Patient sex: M
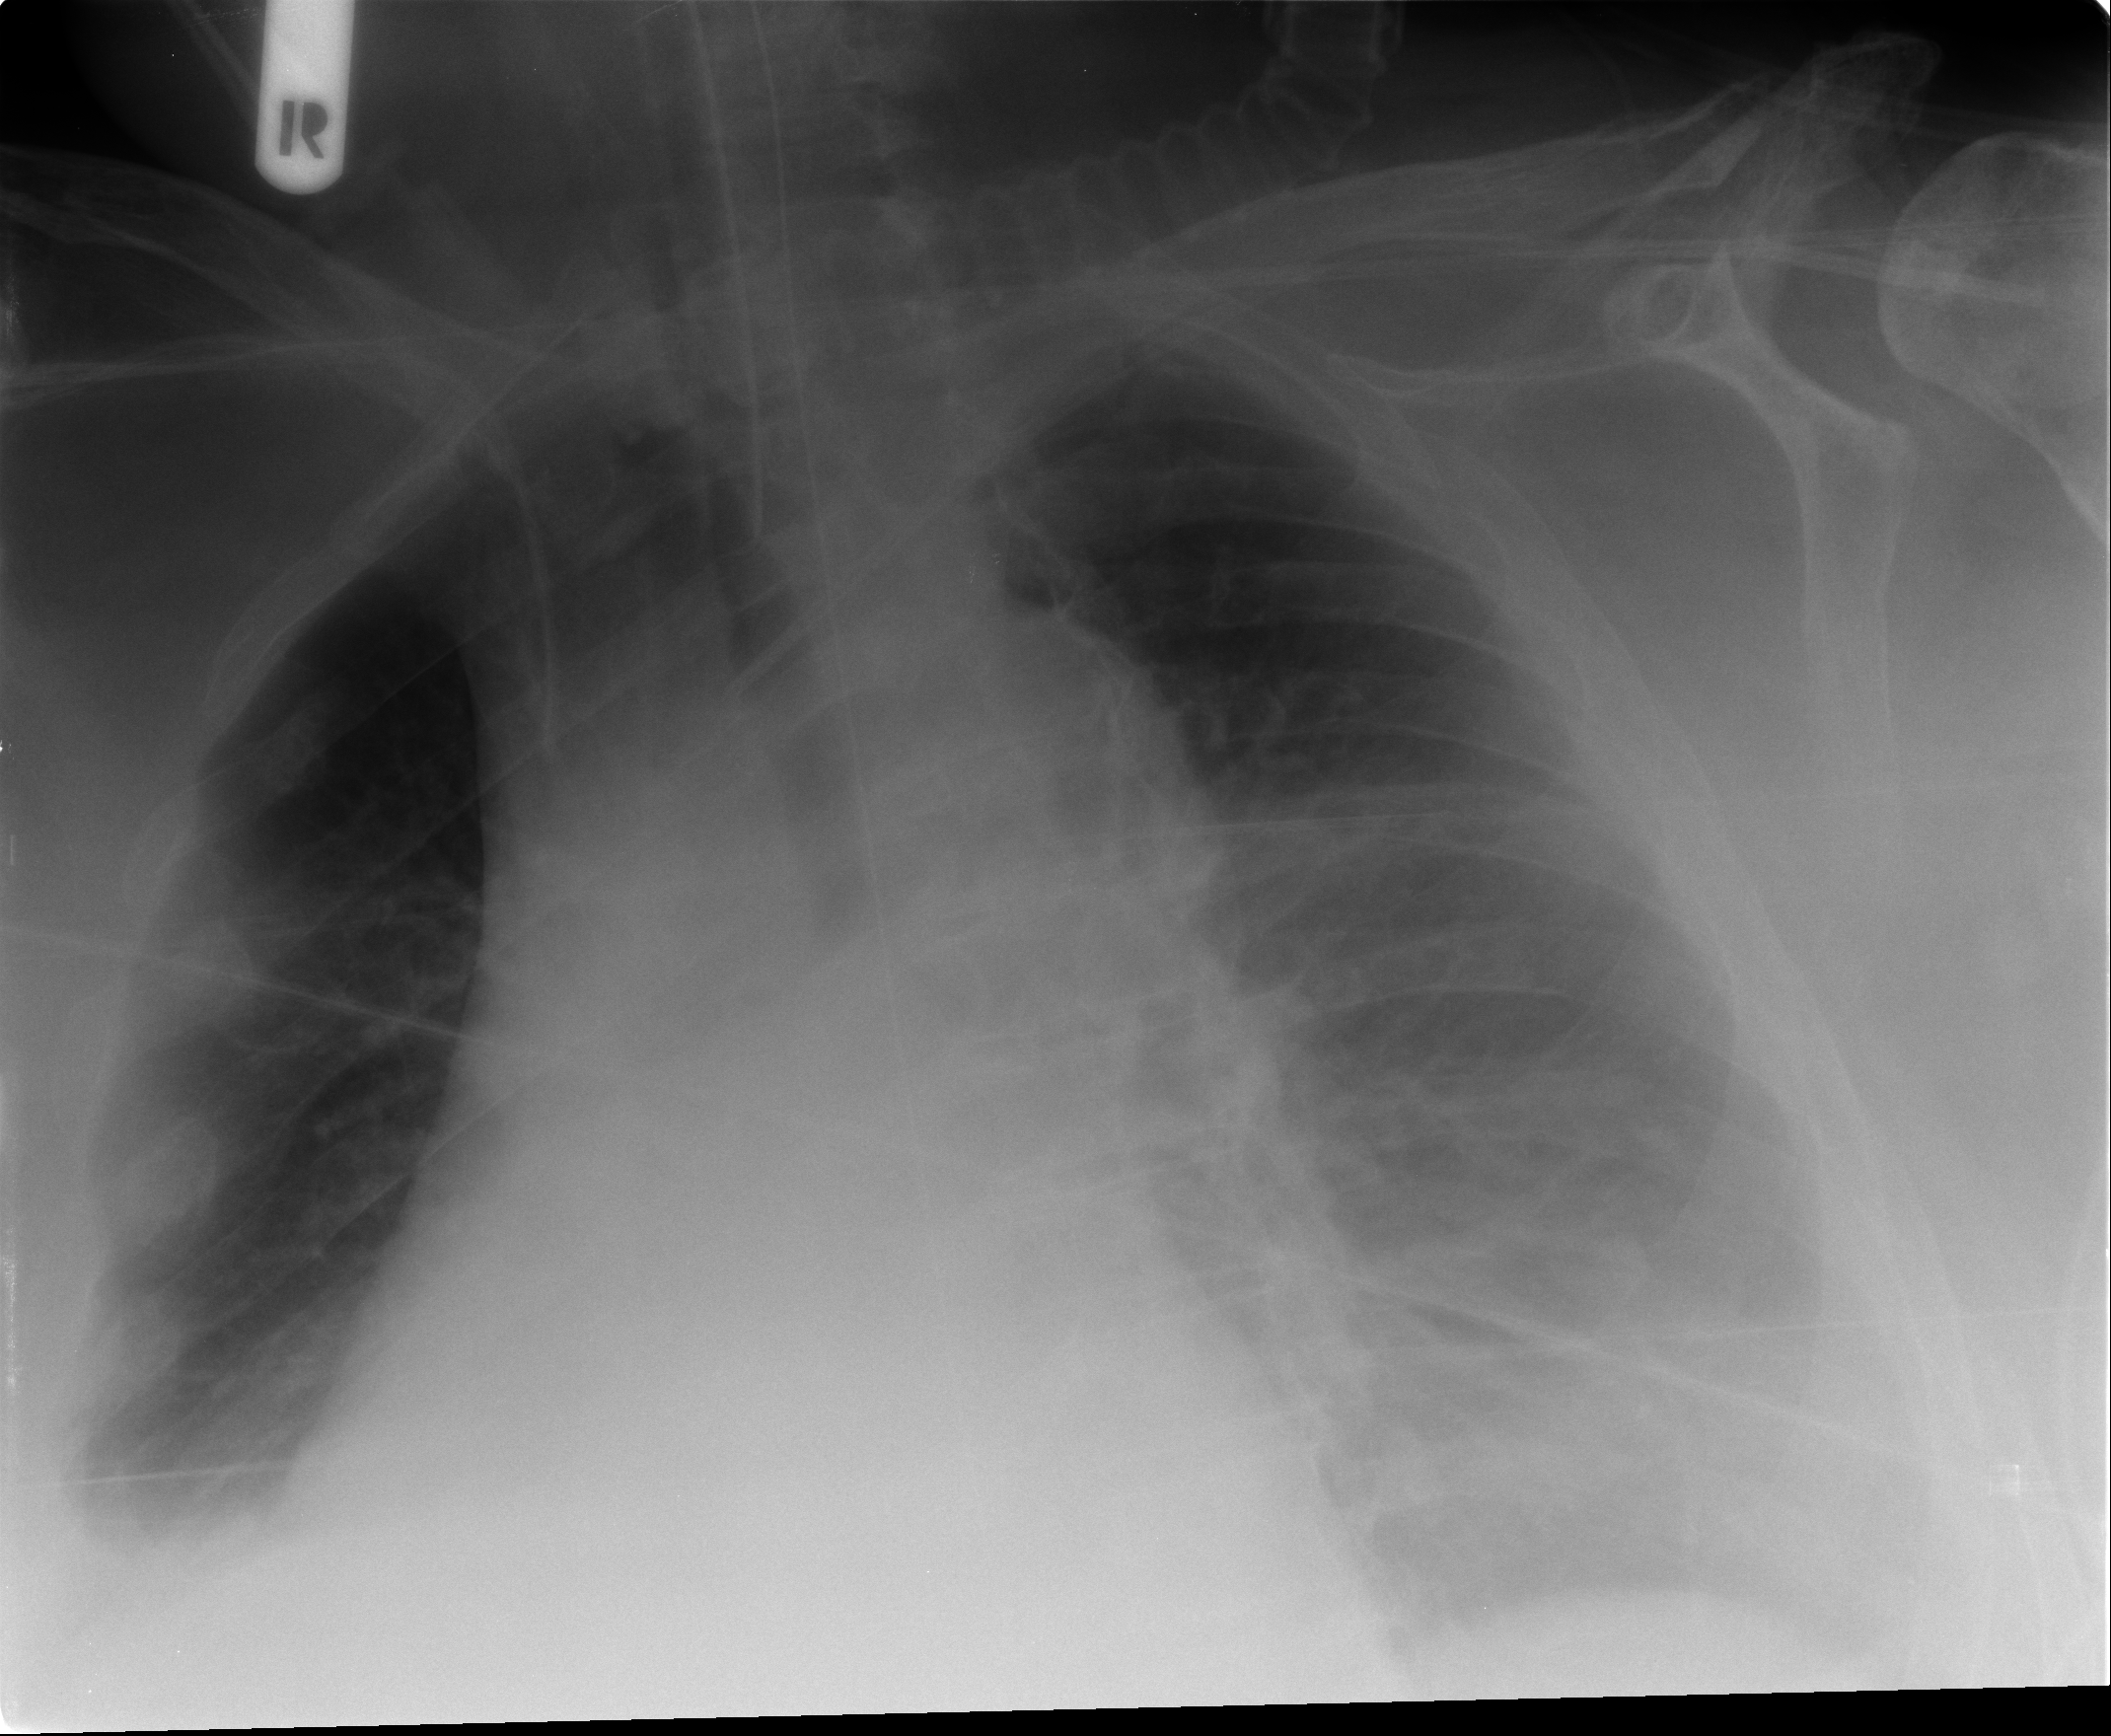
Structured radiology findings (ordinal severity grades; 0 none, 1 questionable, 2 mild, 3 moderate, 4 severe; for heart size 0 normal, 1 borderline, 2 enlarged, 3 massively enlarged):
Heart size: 2
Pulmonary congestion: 2
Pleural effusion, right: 2
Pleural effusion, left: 3
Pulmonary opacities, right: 2
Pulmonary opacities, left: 3
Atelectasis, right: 2
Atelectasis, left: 2